【题型】证明题　【知识点】解析几何　【难度】hard
如图，已知椭圆 $\Gamma_1: \frac{x^2}{8} + \frac{y^2}{4} = 1$ 的两个焦点为 $F_1, F_2$，且 $F_1, F_2$ 为双曲线 $\Gamma_2$ 的顶点，双曲线 $\Gamma_2$ 的离心率 $e = \sqrt{2}$，设 $P$ 为该双曲线 $\Gamma_2$ 上异于顶点的任意一点，直线 $PF_1, PF_2$ 的斜率分别为 $k_1, k_2$，且直线 $PF_1$ 和 $PF_2$ 与椭圆 $\Gamma_1$ 的交点分别为 $A, B$ 和 $C, D$。

\vspace{1em}

\noindent
(1) 求双曲线 $\Gamma_2$ 的标准方程；

\noindent
(2) 证明：直线 $PF_1, PF_2$ 的斜率之积 $k_1 \cdot k_2$ 为定值；

\noindent
(3) 求 $\frac{|AB|}{|CD|}$ 的取值范围。

\vspace{1em}
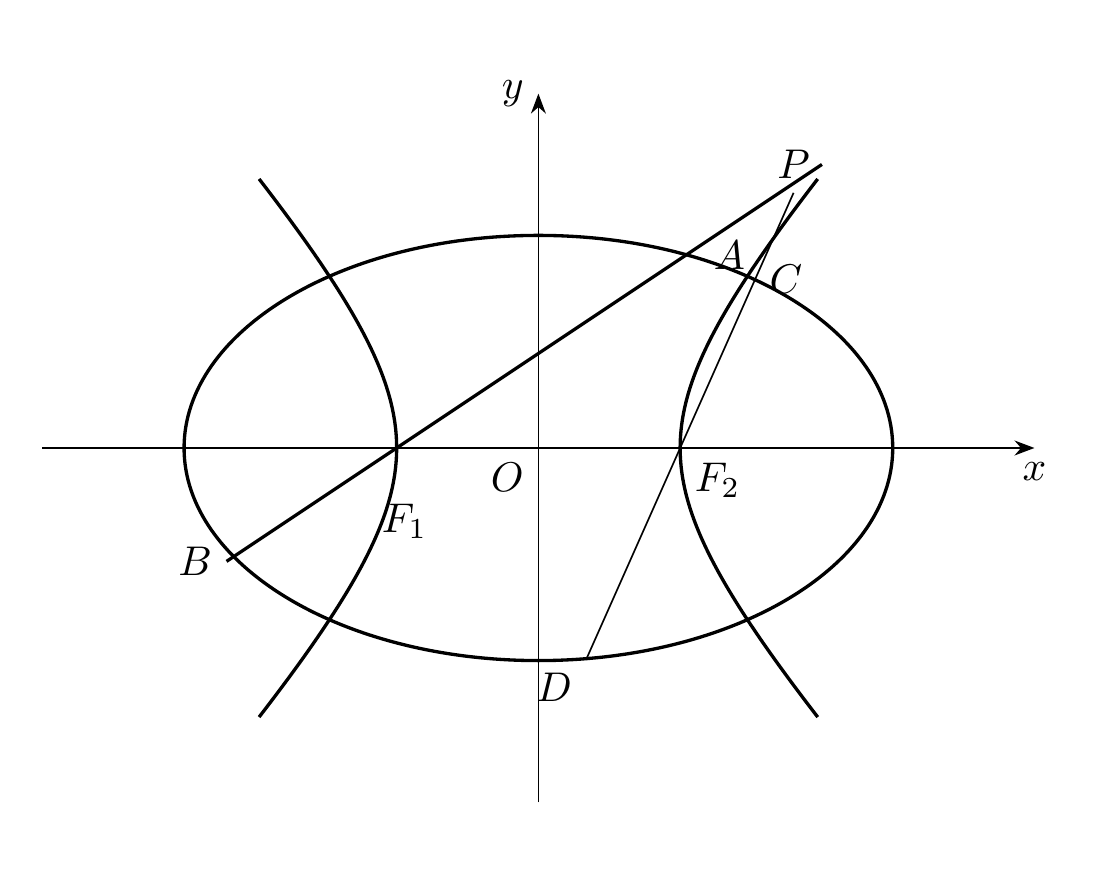
【解答】
\noindent
【答案】(1) $\frac{x^2}{4} - \frac{y^2}{4} = 1$

\noindent
(2) 证明见解析

\noindent
(3) $\left( \frac{1}{2}, 1 \right) \cup (1, 2)$

\vspace{1em}

\noindent
【知识点】双曲线中的定值问题、求椭圆中的弦长、根据直线与椭圆的位置关系求参数或范围、根据 a、b、c 求双曲线的标准方程

\vspace{1em}

\noindent
【分析】（1）根据椭圆和双曲线的标准方程求解即可；

\noindent
（2）设点 $P(x_0, y_0)$，由斜率的定义可知 $k_1k_2 = \frac{y_0}{x_0+2} \cdot \frac{y_0}{x_0-2}$，再将 $P(x_0, y_0)$ 代入双曲线方程即可求解；

\noindent
（3）利用（2）中结论设直线 $AB$ 的方程为 $y = k(x+2)$，$CD$ 的方程为 $y = \frac{1}{k}(x-2)$，分别代入椭圆方程求得 $|AB|, |CD|$ 即可求解。

\vspace{1em}

\noindent
【详解】（1）设双曲线 $\Gamma_2$ 的标准方程为 $\frac{x^2}{a^2} - \frac{y^2}{b^2} = 1 (a > 0, b > 0)$，

由题意知 $a = 2$，且 $\frac{c}{a} = \sqrt{2}$，所以 $a = b = 2$，

所以双曲线 $\Gamma_2$ 的标准方程为：$\frac{x^2}{4} - \frac{y^2}{4} = 1$；

\vspace{1em}

\noindent
（2）设点 $P(x_0, y_0)$，由题可知 $F_1(-2, 0), F_2(2, 0)$，

则 $k_1 = \frac{y_0}{x_0 + 2}, k_2 = \frac{y_0}{x_0 - 2}$，

所以 $k_1k_2 = \frac{y_0}{x_0 + 2} \cdot \frac{y_0}{x_0 - 2} = \frac{y_0^2}{x_0^2 - 4}$，

由点 $P$ 在双曲线上，可知 $\frac{x_0^2}{4} - \frac{y_0^2}{4} = 1$，即有 $x_0^2 - 4 = y_0^2$，

所以 $\frac{y_0^2}{x_0^2 - 4} = 1$，故 $k_1k_2 = 1$；

\vspace{1em}

\noindent
（3）由（2）可知 $k_1k_2 = 1$，且 $k_1 \neq k_2, k_1, k_2 \neq 0$，

所以可设直线 $AB$ 的方程为 $y = k(x + 2)$，

则直线 $CD$ 的方程为 $y = \frac{1}{k}(x - 2)$，

把直线 $AB$ 的方程 $y = k(x + 2)$ 代入椭圆方程 $\frac{x^2}{8} + \frac{y^2}{4} = 1$，

整理得 $(1 + 2k^2)x^2 + 8k^2x + 8(k^2 - 1) = 0$，

设 $A(x_1, y_1), B(x_2, y_2)$，则有 $x_1 + x_2 = -\frac{8k^2}{1 + 2k^2}, x_1x_2 = \frac{8(k^2 - 1)}{1 + 2k^2}$，

因此 $|AB| = \sqrt{(1 + k^2)\left[(x_1 + x_2)^2 - 4x_1x_2\right]}$

$= \sqrt{(1 + k^2)\left[\left(-\frac{8k^2}{1 + 2k^2}\right)^2 - 4 \cdot \frac{8(k^2 - 1)}{1 + 2k^2}\right]} = \frac{4\sqrt{2}(1 + k^2)}{1 + 2k^2}$，

把直线 $CD$ 的方程 $y = \frac{1}{k}(x - 2)$ 代入椭圆方程 $\frac{x^2}{8} + \frac{y^2}{4} = 1$，

整理得 $\left(1 + \frac{2}{k^2}\right)x^2 - \frac{8}{k^2}x + 8\left(\frac{1}{k^2} - 1\right) = 0$，

设 $C(x_3, y_3), D(x_4, y_4)$，则有 $x_3 + x_4 = \frac{8}{2 + k^2}, x_3x_4 = \frac{8 - 8k^2}{2 + k^2}$，

因此 $|CD| = \sqrt{\left(1 + \frac{1}{k^2}\right)\left[(x_3 + x_4)^2 - 4x_3x_4\right]}$

$= \sqrt{\left(1 + \frac{1}{k^2}\right)\left[\left(\frac{8}{2 + k^2}\right)^2 - 4 \cdot \frac{8 - 8k^2}{2 + k^2}\right]} = \frac{4\sqrt{2}(k^2 + 1)}{2 + k^2}$，

所以 $\frac{|AB|}{|CD|} = \frac{\frac{4\sqrt{2}(1 + k^2)}{1 + 2k^2}}{\frac{4\sqrt{2}(k^2 + 1)}{2 + k^2}} = \frac{2 + k^2}{1 + 2k^2} = \frac{1}{2} + \frac{2}{1 + 2k^2}$，又 $k \neq 0, -1, 1$，

所以 $k^2 \in (0, 1) \cup (1, +\infty)$，

所以 $\frac{3}{2} \cdot \frac{1}{1 + 2k^2} \in \left(0, \frac{1}{2}\right) \cup \left(\frac{1}{2}, \frac{3}{2}\right), \frac{1}{2} + \frac{\frac{3}{2}}{1 + 2k^2} \in \left(\frac{1}{2}, 1\right) \cup (1, 2)$，

所以 $\frac{|AB|}{|CD|}$ 的取值范围为 $\left( \frac{1}{2}, 1 \right) \cup (1, 2)$。

\vspace{1em}

\noindent
【点睛】解决直线与圆锥曲线相交（过定点、定值）问题的常用步骤：

\noindent
（1）得出直线方程，设交点为 $A(x_1, y_1)$，$B(x_2, y_2)$，

\noindent
（2）联立直线与曲线方程，得到关于 $x$ 或 $y$ 的一元二次方程；

\noindent
（3）写出韦达定理；

\noindent
（4）将所求问题或题中关系转化为 $x_1 + x_2, x_1x_2$ 形式；

\noindent
（5）代入韦达定理求解。